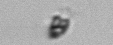
Label: Pyramimonas